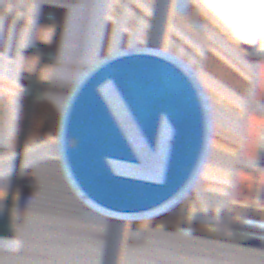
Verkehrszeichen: VorgeschriebeneVorbeifahrtRechts
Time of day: SunriseSunset
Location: Outdoor (Urban)
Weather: Clear
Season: NotSpecified
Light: Natural